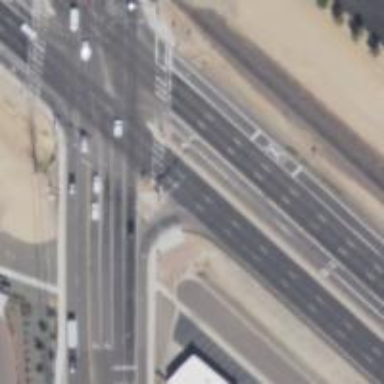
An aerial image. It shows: Solid stop line on the road.